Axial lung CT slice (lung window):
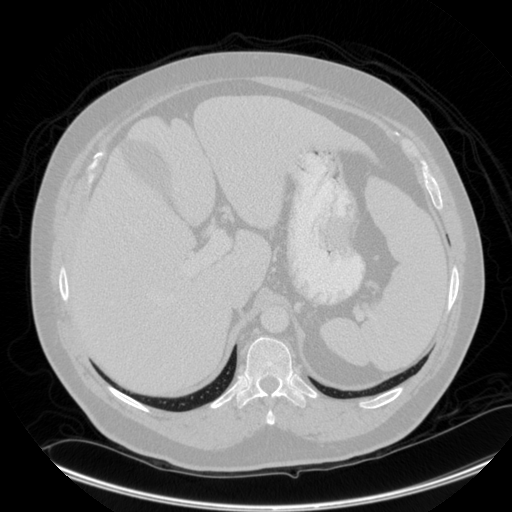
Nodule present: no